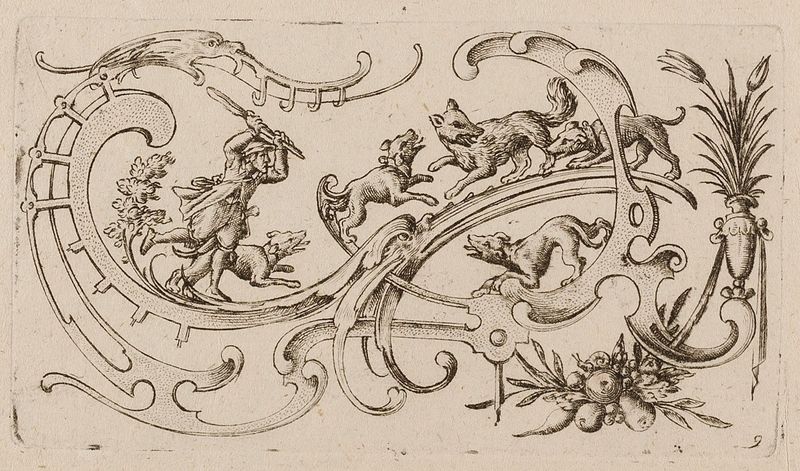
Titel: Groteske aus der Folge 'Neües Groteschgen-Büchlein'
Künstler: Johann Smisek
Standort: Hamburg
Institution: Museum für Kunst und Gewerbe Hamburg
Schlagwörter: mann, wolf, blumen, zeichnung, hund, hunde, obst, tiere, ornament, richter, papier, grafik, graphik, ornamente, fotografie, photographie, druckgraphik, druckgrafik, radierung, stich, jagd, girlanden, fisch, jagen, groteske, wasserzeichen, tierornament, reproduktionen, blumengewinde, jadt, druckerzeugnisse, schweifwerk, ornamentstich, vorlageblätter, jäger